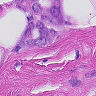
Metastatic tissue present: yes